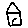
Label: house